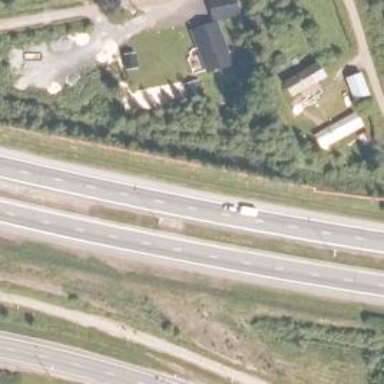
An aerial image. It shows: Motorway.